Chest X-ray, AP view. Patient: 57 years old, sex F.
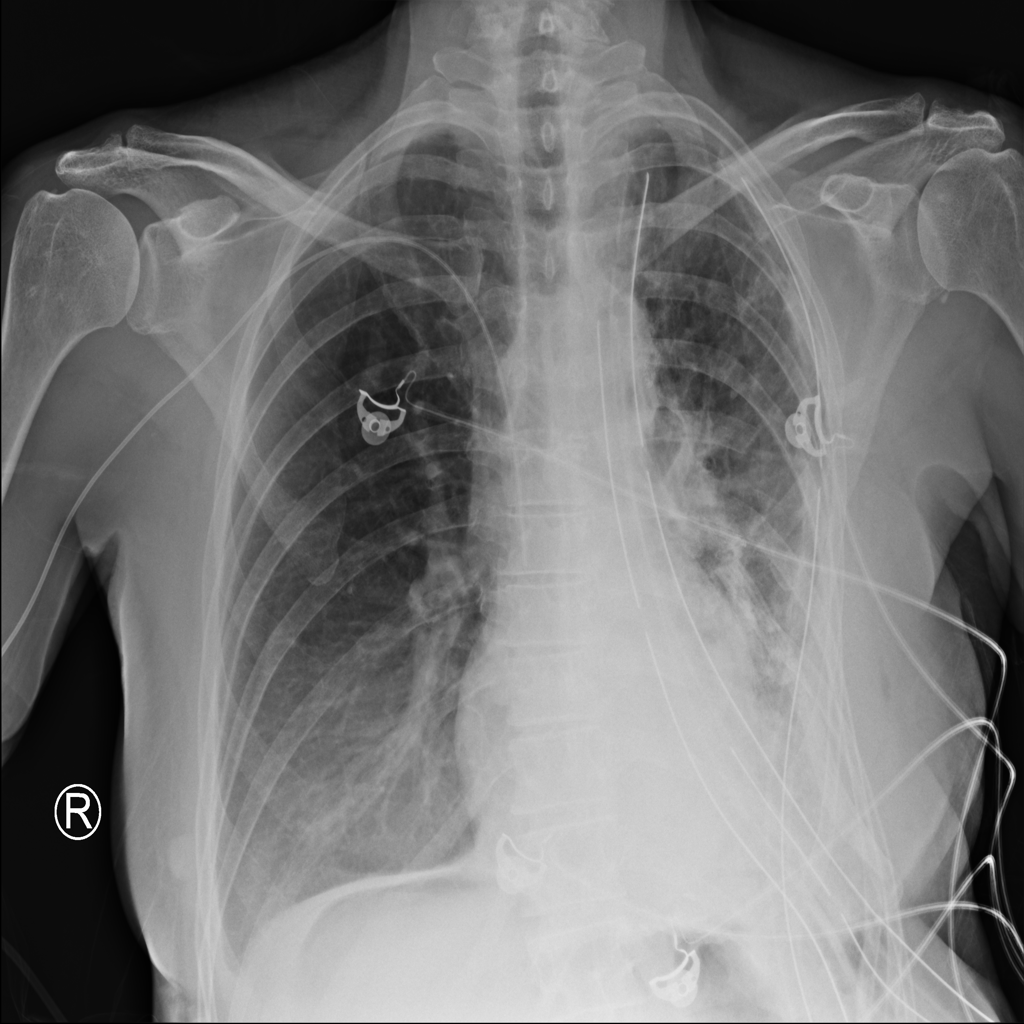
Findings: No Finding